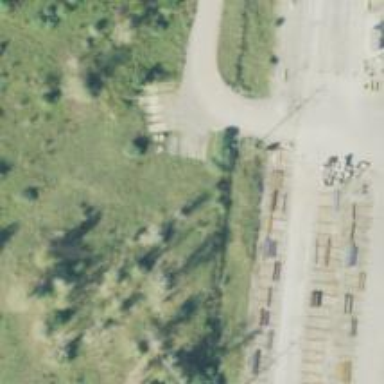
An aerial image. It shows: Power pole.